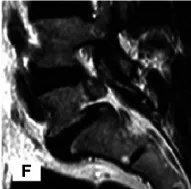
Typical images of Case 2. Right dysplasia. And the pedicle cleft (white arrowheads) of the L5 vertebra.
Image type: radiology (mri)